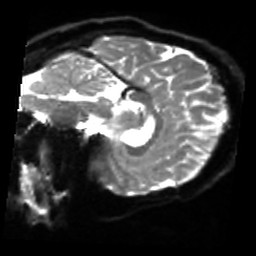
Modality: sbref
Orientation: sagittal
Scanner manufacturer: siemens
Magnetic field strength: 3 T
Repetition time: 4 s
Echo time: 0.0594 s